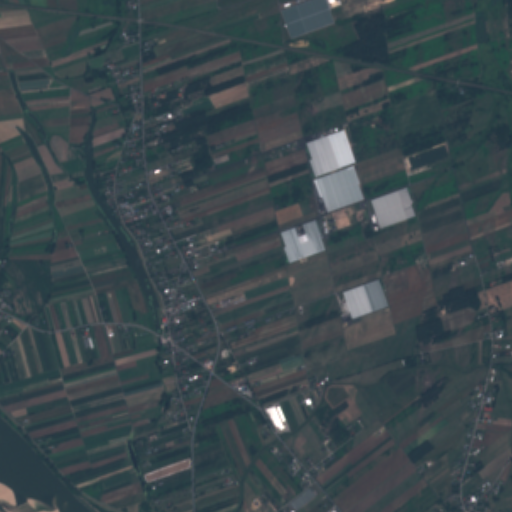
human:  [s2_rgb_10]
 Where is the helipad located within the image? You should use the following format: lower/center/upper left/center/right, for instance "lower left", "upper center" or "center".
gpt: The helipad is located in the lower left of the image.
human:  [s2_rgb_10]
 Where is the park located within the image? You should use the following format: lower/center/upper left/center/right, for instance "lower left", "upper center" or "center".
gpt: The park is located in the lower left of the image.
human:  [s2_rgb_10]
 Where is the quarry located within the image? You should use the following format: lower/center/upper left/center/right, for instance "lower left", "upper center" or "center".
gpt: There is no quarry in the image.